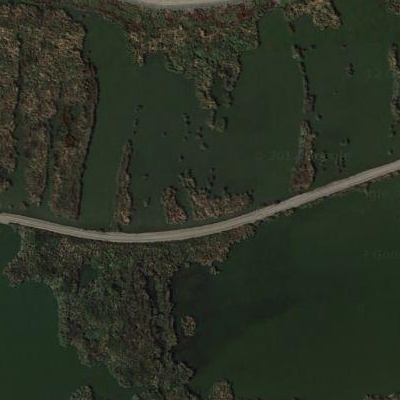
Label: dRiverLake